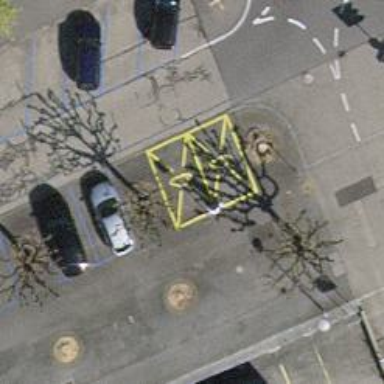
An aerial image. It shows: Charging station.